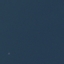
Land use / land cover class: SeaLake